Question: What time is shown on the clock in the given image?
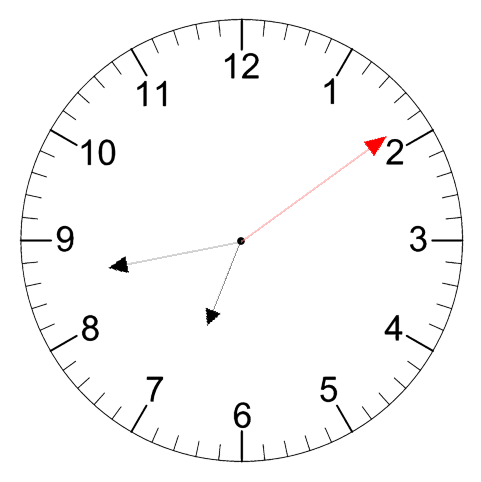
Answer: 06:43:09